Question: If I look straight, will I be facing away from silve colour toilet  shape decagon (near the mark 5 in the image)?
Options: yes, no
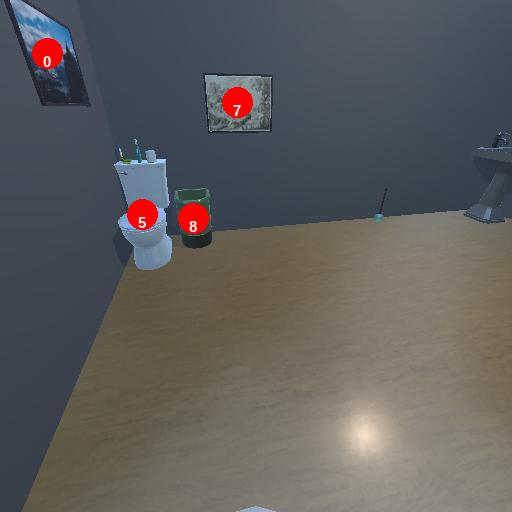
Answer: yes